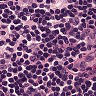
Metastatic tissue present: no